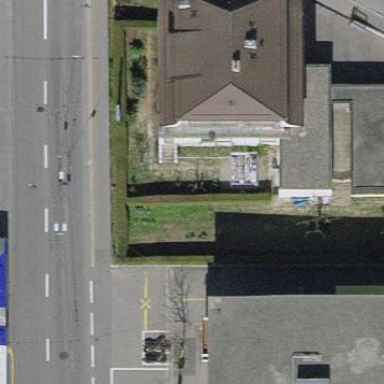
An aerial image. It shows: Detached building with half-hipped roof.